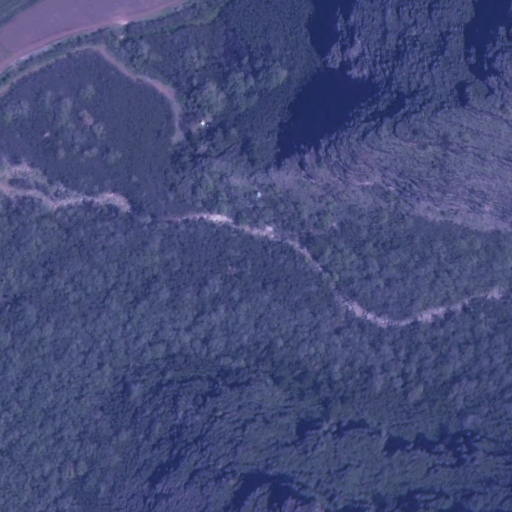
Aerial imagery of valley in Hawaii named Ka‘ula‘ula Valley containing only unknown